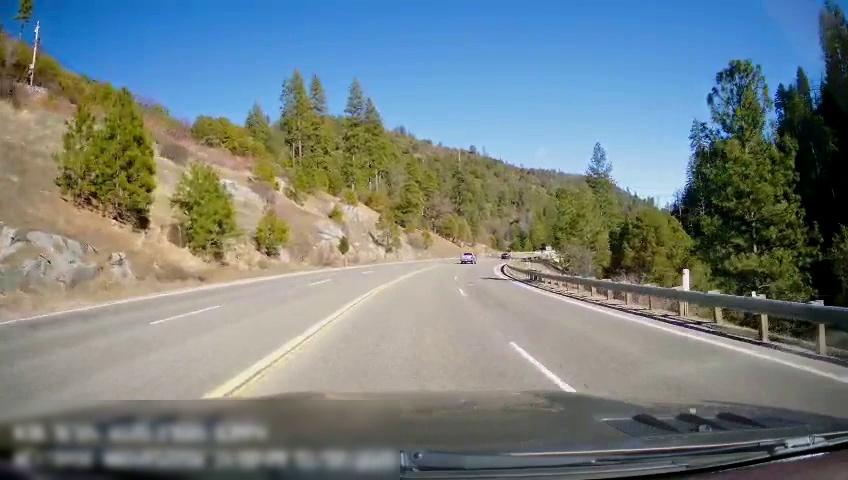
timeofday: Day
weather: Sunny
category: Drivable Space
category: Drivable Space
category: Vehicles | Truck
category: Lanes | Opposite Lane
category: Lanes | Current Lane
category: Lanes | Opposite Lane
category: Lanes | Current Lane
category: Lanes | Current Lane
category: Lanes | Opposite Lane